Interaction volume radius: 10 \u00c5
Interaction volume height: 30 \u00c5
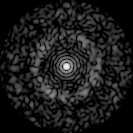
Disorder parameter: 0.8319